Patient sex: F
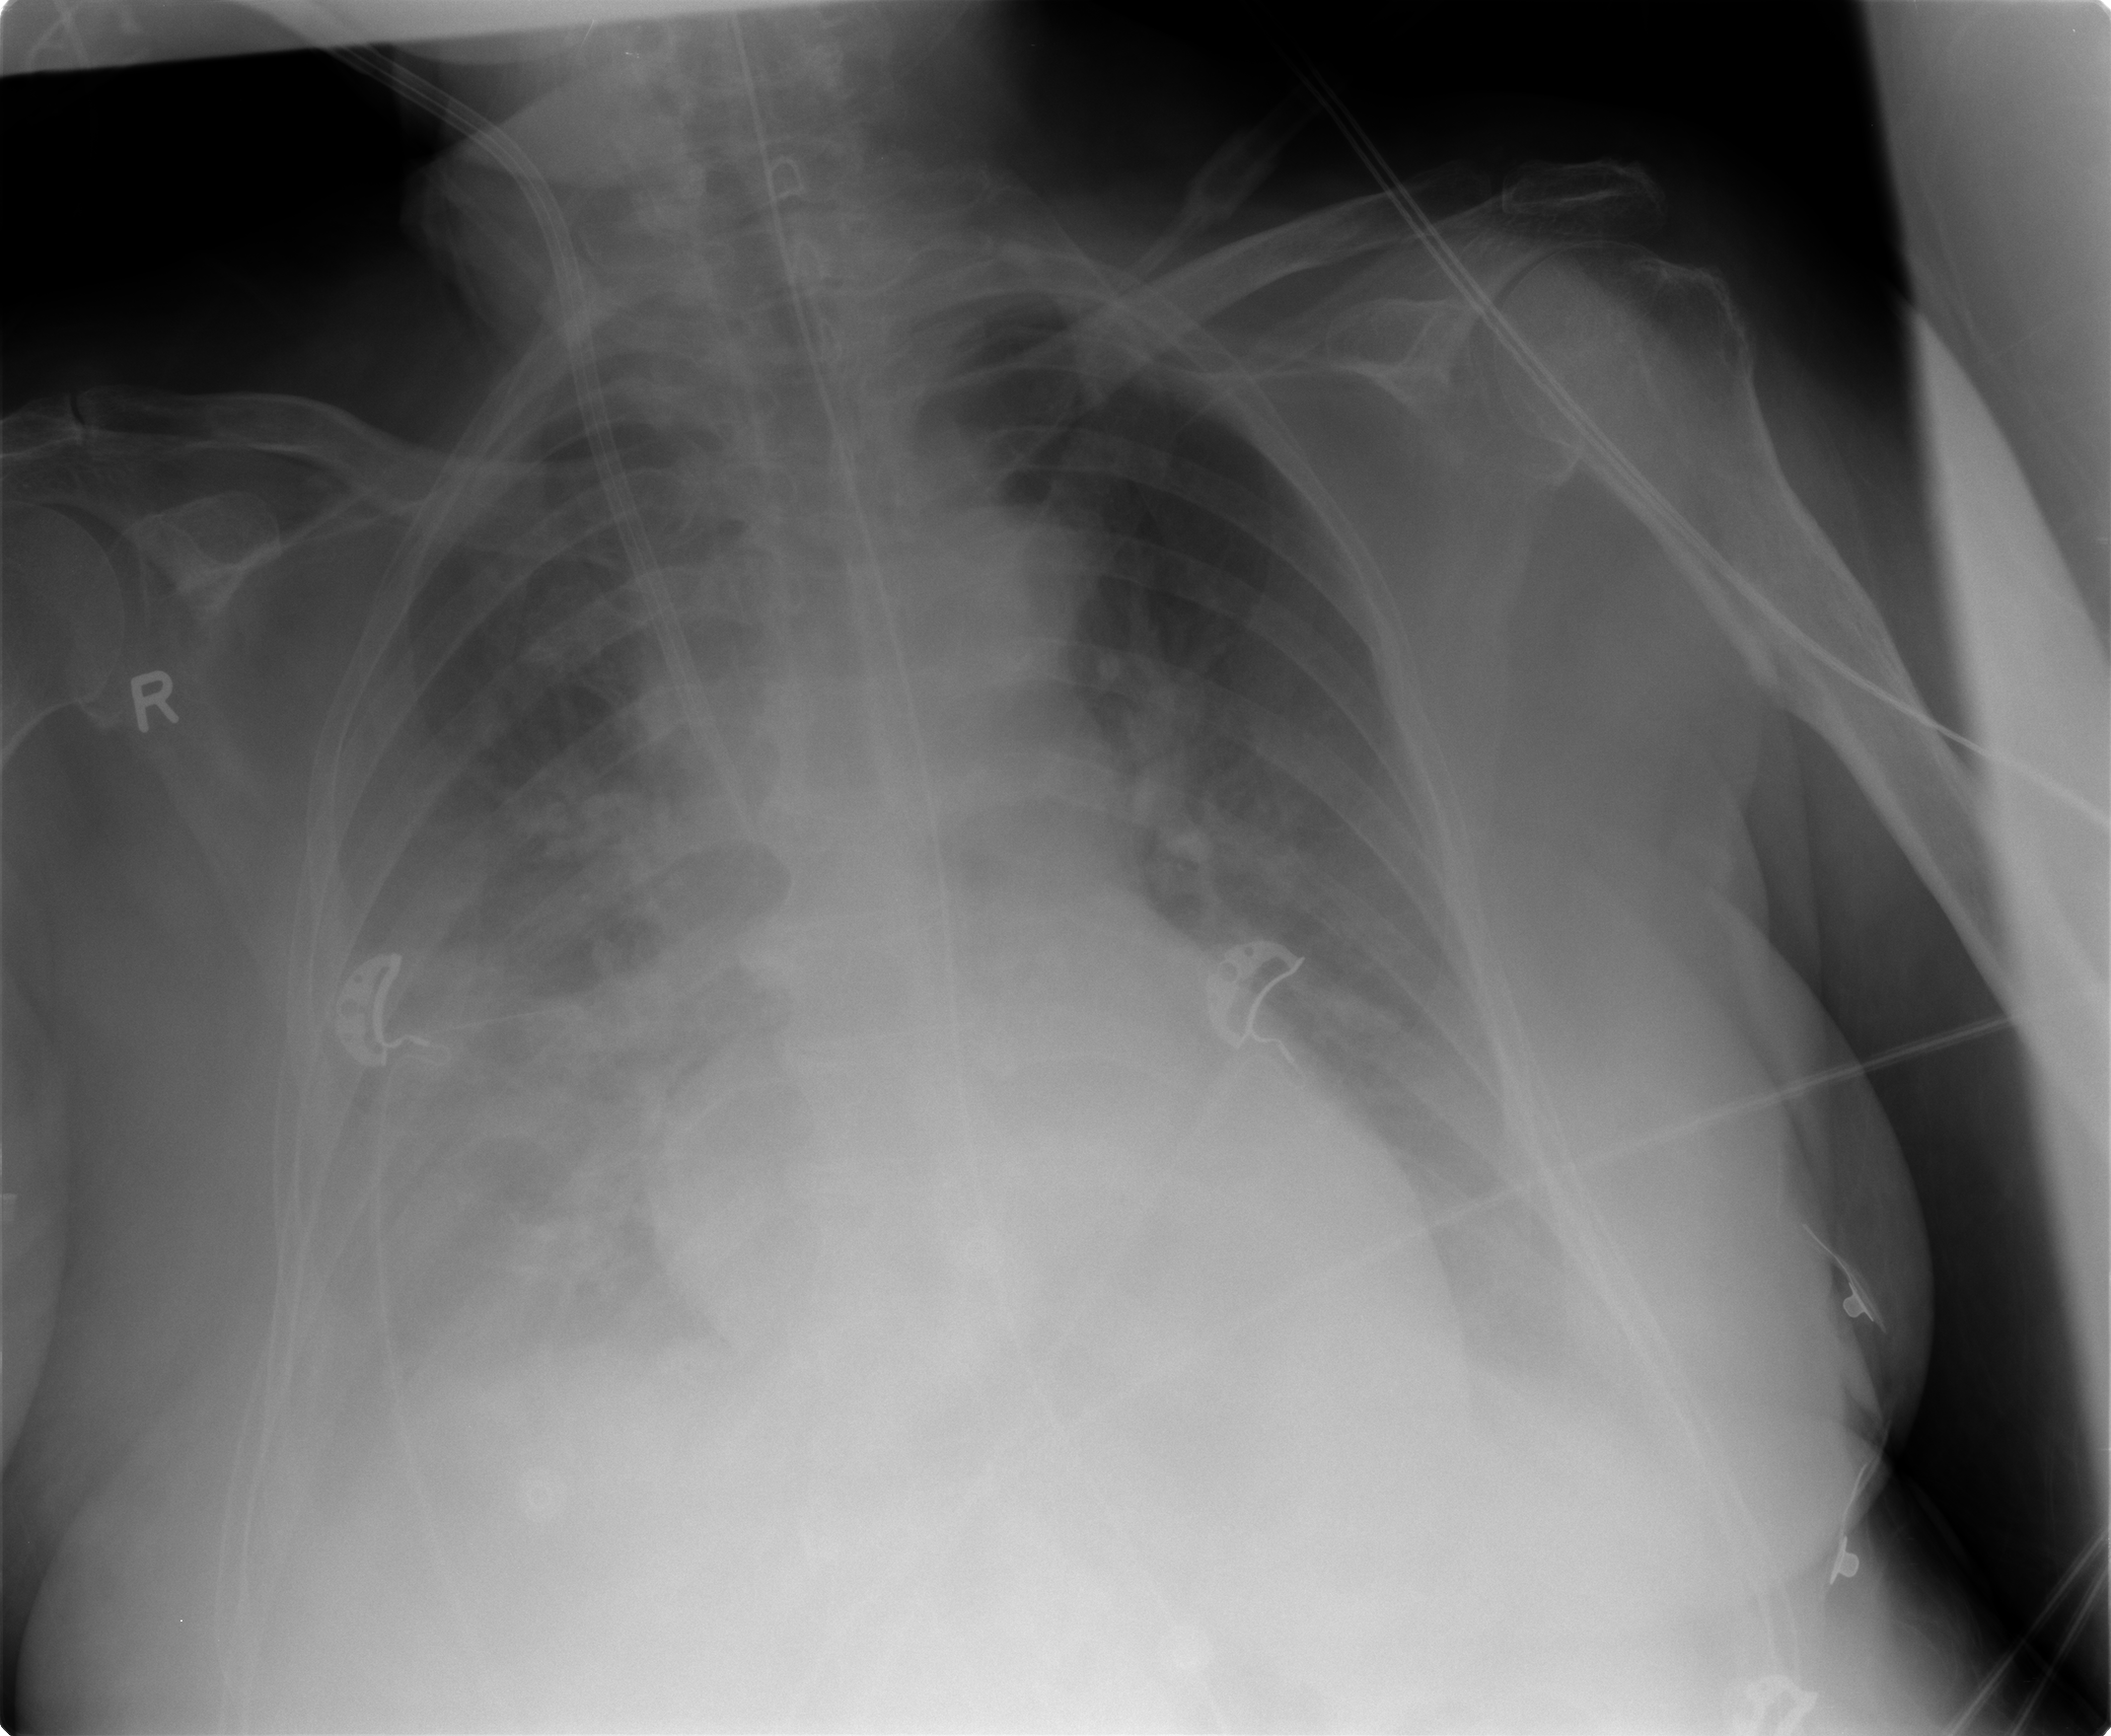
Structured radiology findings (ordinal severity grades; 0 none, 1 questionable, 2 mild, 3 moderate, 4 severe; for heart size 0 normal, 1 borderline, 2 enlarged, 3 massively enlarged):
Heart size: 1
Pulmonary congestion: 2
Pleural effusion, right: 3
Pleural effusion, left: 2
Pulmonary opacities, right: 2
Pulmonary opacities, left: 0
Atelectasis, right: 2
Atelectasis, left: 2